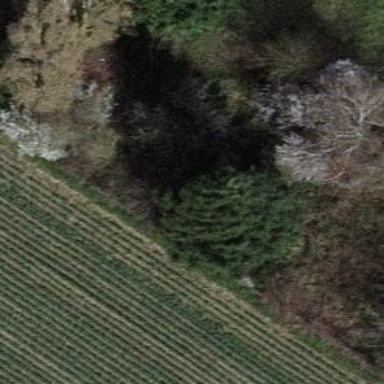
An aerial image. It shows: Evergreen needle-leaved tree.